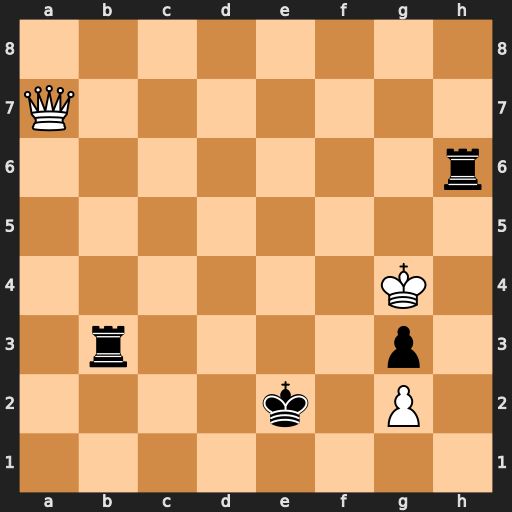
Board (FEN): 8/Q7/7r/8/6K1/1r4p1/4k1P1/8
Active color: w
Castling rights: -
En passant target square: -
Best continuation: Qa2+ Ke3 Qxb3+